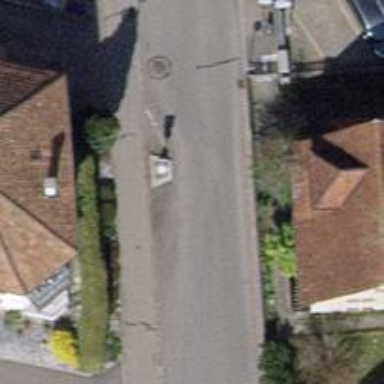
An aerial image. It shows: Chicane for traffic calming.